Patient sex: M
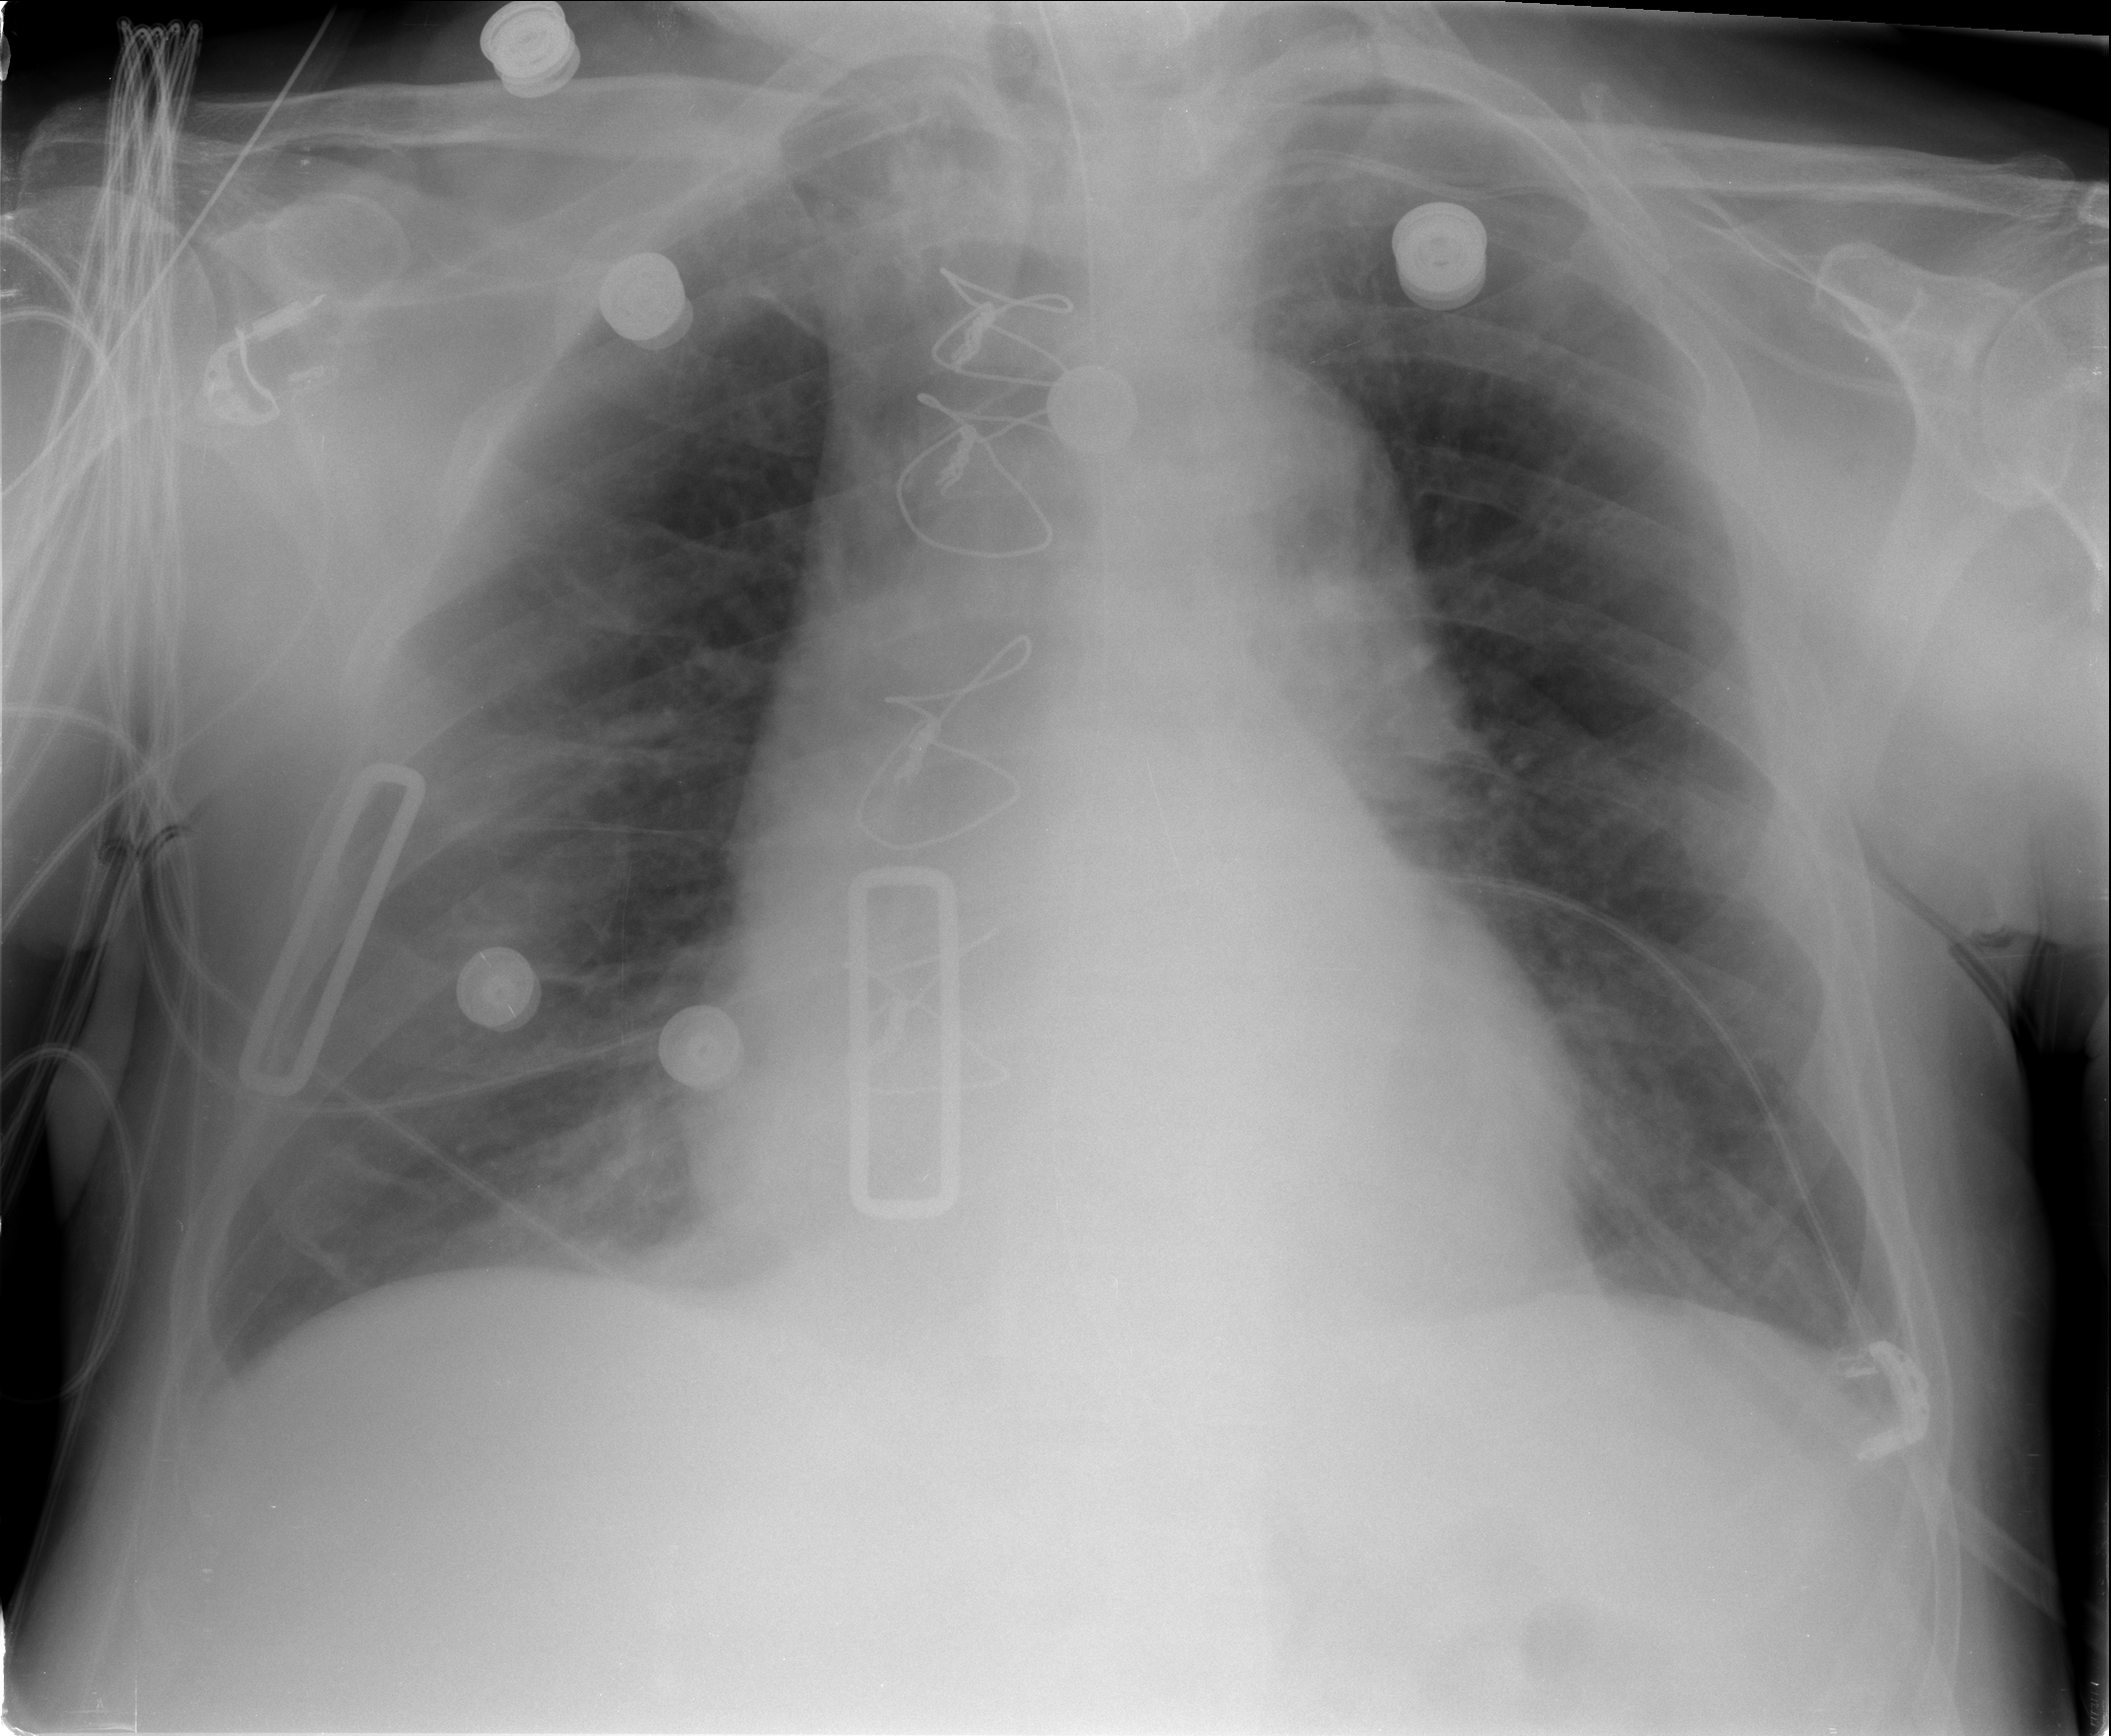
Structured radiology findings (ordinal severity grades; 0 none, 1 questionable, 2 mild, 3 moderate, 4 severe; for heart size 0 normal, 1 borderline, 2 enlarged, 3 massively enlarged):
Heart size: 1
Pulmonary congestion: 0
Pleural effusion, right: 0
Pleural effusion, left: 0
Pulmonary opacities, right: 0
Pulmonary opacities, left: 0
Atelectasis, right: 2
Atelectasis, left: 0